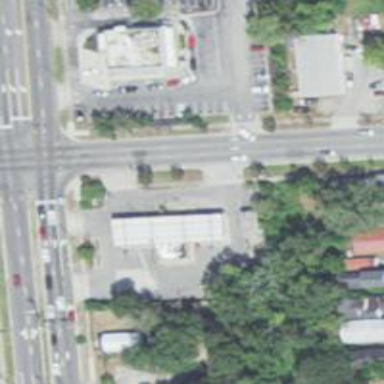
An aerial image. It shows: Convenience shop.